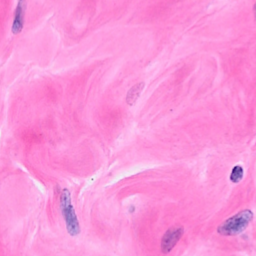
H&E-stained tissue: Breast